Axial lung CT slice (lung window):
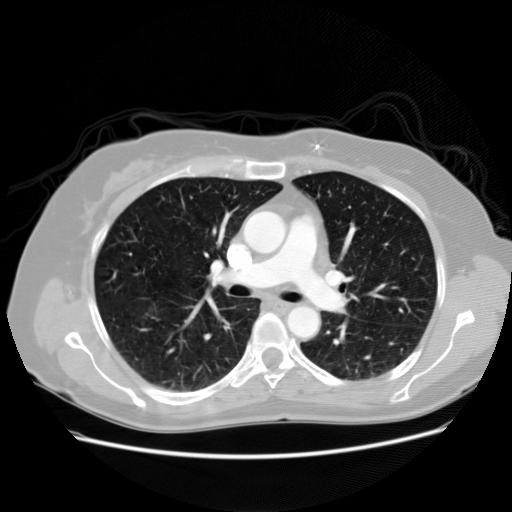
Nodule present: no